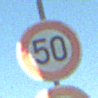
Verkehrszeichen: Geschwindigkeit50
Zusatzzeichen unten: Ueberholverbot
Umgebung: Outdoor, Nature
Tageszeit: SunriseSunset
Wetter: Clear
Licht: Natural
Jahreszeit: NotSpecified
Kontrast: HighContrast